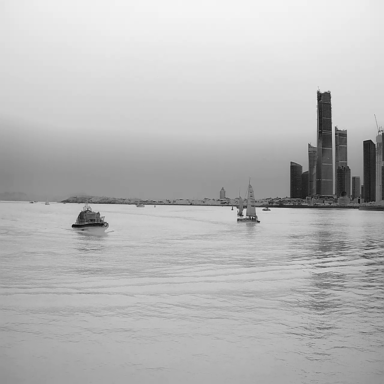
There are four canoes in the infrared image.